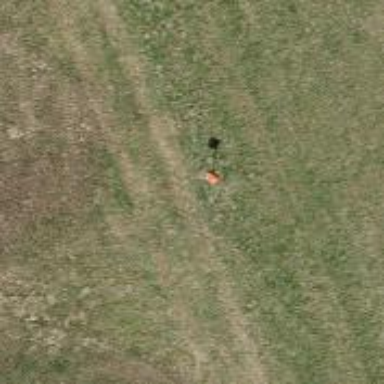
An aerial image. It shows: Pole supporting pipeline marker with roof cover.